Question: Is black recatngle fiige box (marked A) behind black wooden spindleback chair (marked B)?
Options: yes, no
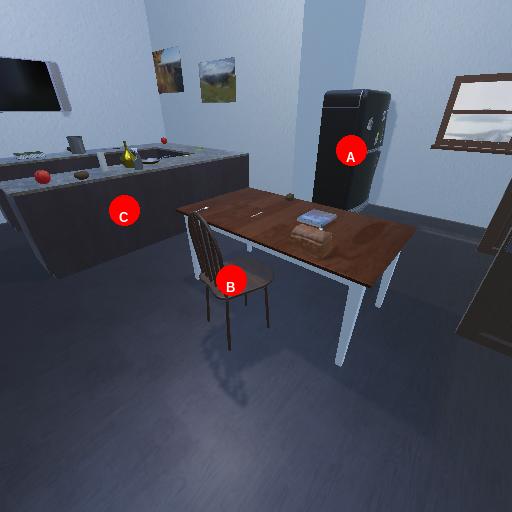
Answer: yes